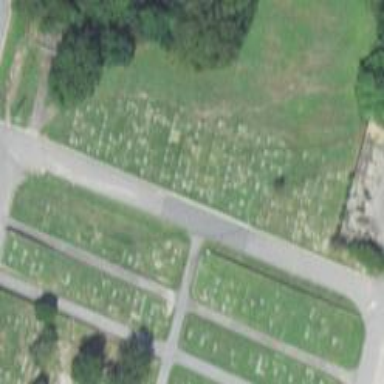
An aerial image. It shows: Cemetery.